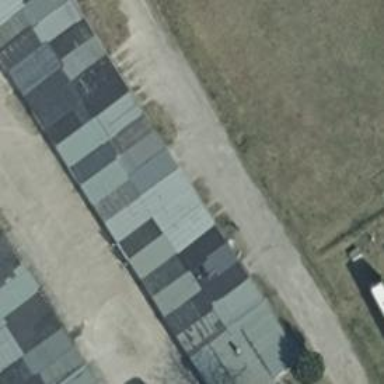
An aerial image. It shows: Group of garages.